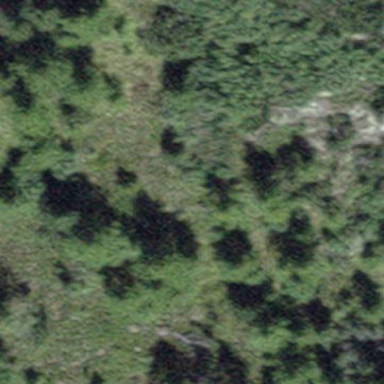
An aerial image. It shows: Forest area.